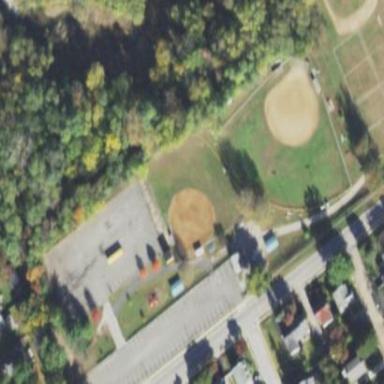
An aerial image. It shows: Baseball pitch for leisure land activities.